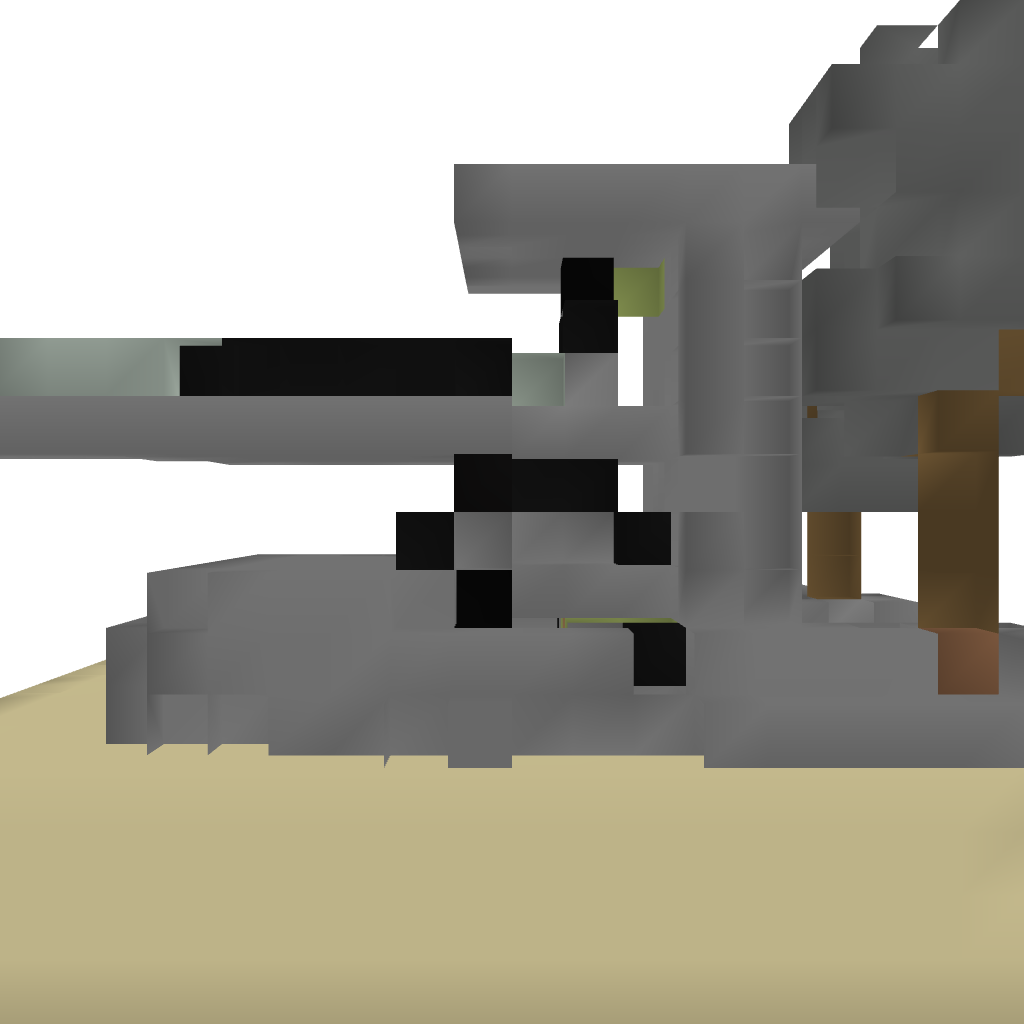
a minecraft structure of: Magical waterfall